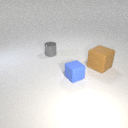
large brown rubber cube to the right of small gray metal cylinder